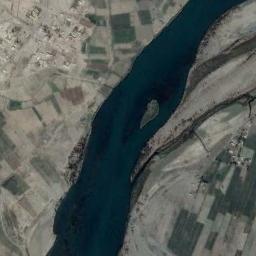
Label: river